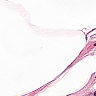
Metastatic tissue present: no